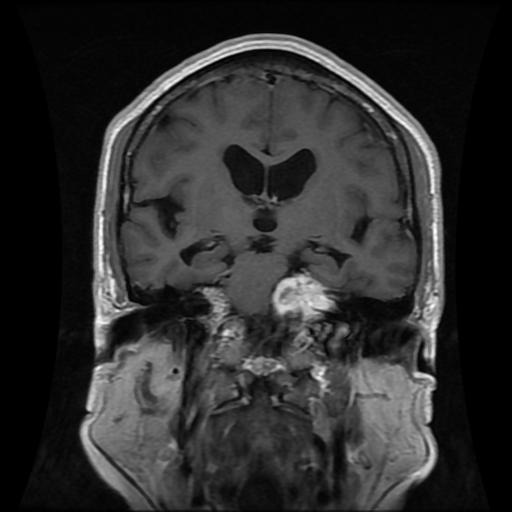
Label: meningioma